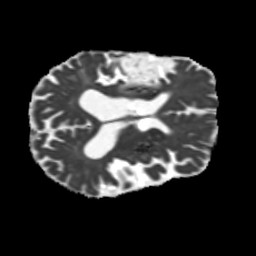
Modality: MD
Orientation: axial
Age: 71
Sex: male
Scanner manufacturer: siemens
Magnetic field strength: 3 T
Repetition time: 5.25 s
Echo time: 0.08 s